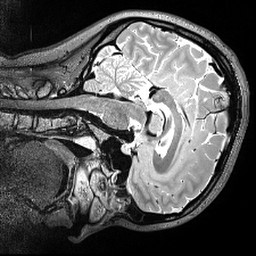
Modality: T2w
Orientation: sagittal
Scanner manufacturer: siemens
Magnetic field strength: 3 T
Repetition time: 3.2 s
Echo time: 0.566 s